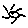
Label: sun